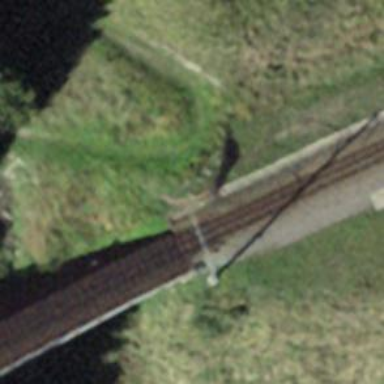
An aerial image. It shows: Narrow-gauge railway bridge with electrified contact lines over single track.